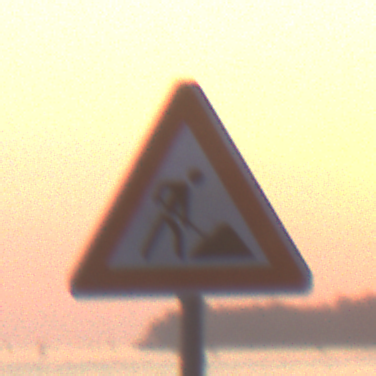
Verkehrszeichen: Arbeitsstelle
Umgebung: Outdoor, Urban
Tageszeit: SunriseSunset
Wetter: Clear
Licht: Natural
Jahreszeit: NotSpecified
Kontrast: MediumContrast